Question: I want to run a Powershell script against a custom folder within my Outlook inbox:

This is the query I have so far :
'''
$outlook = new-object -com Outlook.Application
$outlook.Session.GetDefaultFolder(olFolderCalendar).Parent._Folders("UFMS").Items
'''
but this is giving me the error :
'''
Missing ')' in method call.
At line:1 char:48
+ $newFolder = $outlook.Session.GetDefaultFolder( <<<< olFolderCalendar).Parent._Folders("UFMS").Items
+ CategoryInfo : ParserError: (CloseParenToken:TokenId) [], ParentContainsErrorRecordException
+ FullyQualifiedErrorId : MissingEndParenthesisInMethodCall
'''
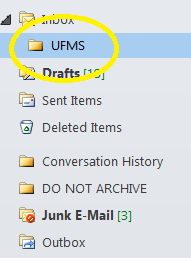
Answer: Well, here's what I do. It may be a little clumsy, but it works.
'''
$Outlook = New-Object -ComObject Outlook.Application
$Namespace = $outlook.GetNameSpace("MAPI")
$MyAcct = $Namespace.Folders | ?{$_.Name -match $env:USERNAME}
$Inbox = $MyAcct.Folders | ?{$_.Name -match "Inbox"}
$UFMS = $Inbox.Folders | ?{$_.Name -match "UFMS"}
'''
That opens Outlook, gets the MAPI namespace, finds your account (based off your UserID, so this assumes your AD Account Name is in your email address), then it looks in the folders for Inbox, and then looks in your Inbox folders for one named UFMS. Then you can iterate through the mail in that folder with '$UFMS.Items'.
It's good to remember that Outlook lists the oldest email item as item 1, and provides them in an oldest-to-newest style. To just get the email from today you can use a For loop, going from the last item in the collection to the first, and break out when the current item is too old. Like this:
'''
[datetime]$StartDate = ([datetime]::now.ToShortDateString())
$TodaysMail = @()
for($i= ($UFMS.Items.count - 1);$i -ge 0;$i--){
$Current = $UFMS.Items.item($i)
if($Current.senton -lt (get-date $StartDate)){break}
$TodaysMail+=$Current
}
'''
The '$StartDate=' line may look overly complicated, but that gets you a [DateTime] object equal to midnight of the current day.